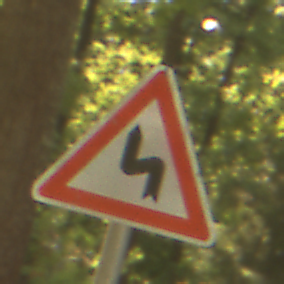
Verkehrszeichen: DoppelkurveZunaechstLinks
Umgebung: Outdoor, Nature
Tageszeit: Midday
Wetter: PartlyCloudy
Licht: Natural
Jahreszeit: NotSpecified
Kontrast: LowContrast